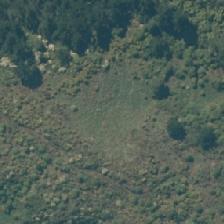
Land cover: grose_broom